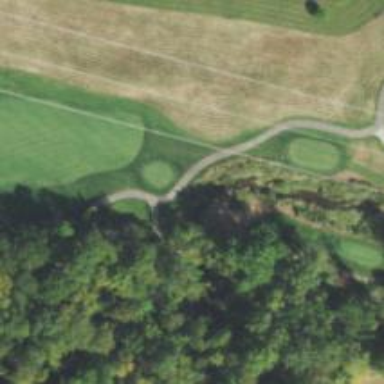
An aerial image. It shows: Path used for both walking and golf.